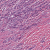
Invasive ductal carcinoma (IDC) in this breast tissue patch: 1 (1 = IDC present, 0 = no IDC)